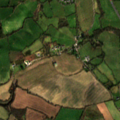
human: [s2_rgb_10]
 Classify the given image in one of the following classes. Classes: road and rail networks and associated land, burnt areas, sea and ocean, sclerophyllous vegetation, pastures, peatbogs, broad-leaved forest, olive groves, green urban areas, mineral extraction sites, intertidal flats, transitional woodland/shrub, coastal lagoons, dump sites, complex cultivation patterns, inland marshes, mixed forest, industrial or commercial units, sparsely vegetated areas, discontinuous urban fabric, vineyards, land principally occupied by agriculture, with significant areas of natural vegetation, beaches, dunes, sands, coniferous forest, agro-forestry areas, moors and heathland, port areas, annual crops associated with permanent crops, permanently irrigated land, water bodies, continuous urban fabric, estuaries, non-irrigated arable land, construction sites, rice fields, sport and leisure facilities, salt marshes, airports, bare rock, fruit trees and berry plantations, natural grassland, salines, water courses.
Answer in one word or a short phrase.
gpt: non-irrigated arable land, pastures, land principally occupied by agriculture, with significant areas of natural vegetation